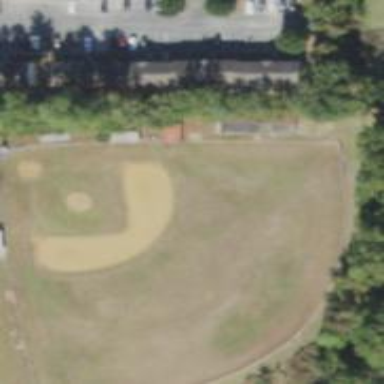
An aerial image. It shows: Baseball pitch for leisure and sports activities.